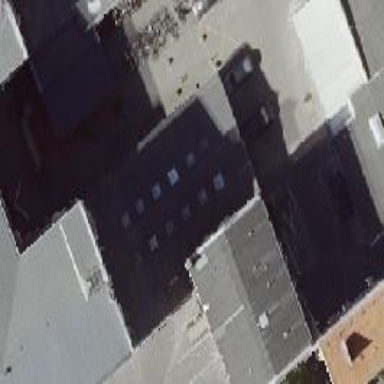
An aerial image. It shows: Commercial building.